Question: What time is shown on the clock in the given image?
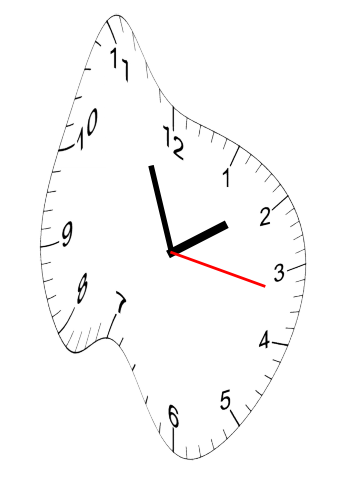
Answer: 01:56:17